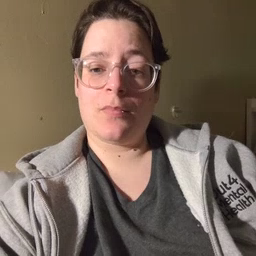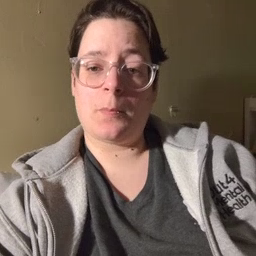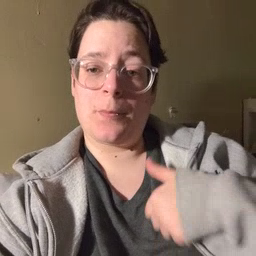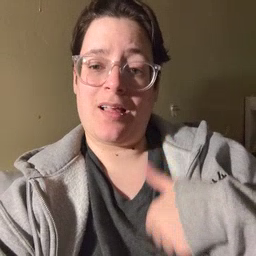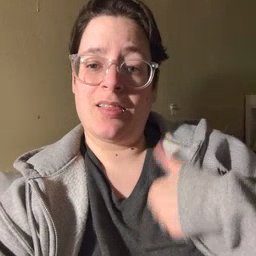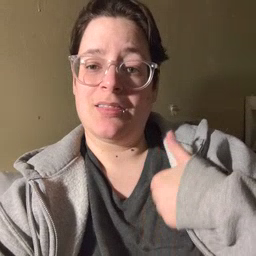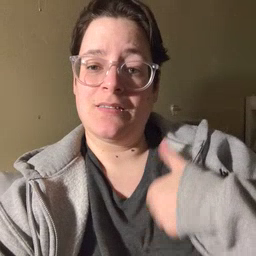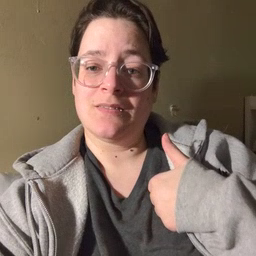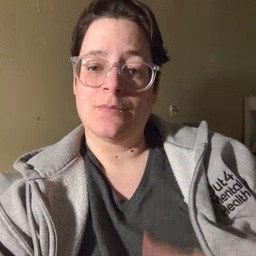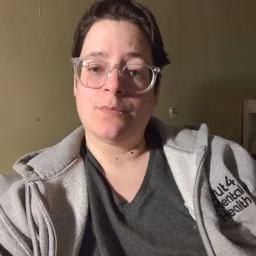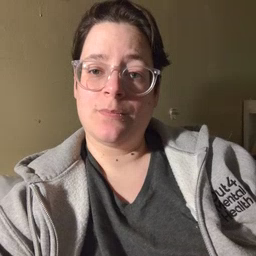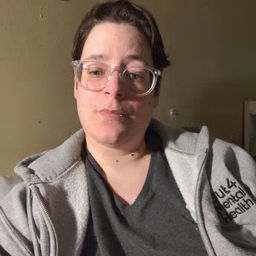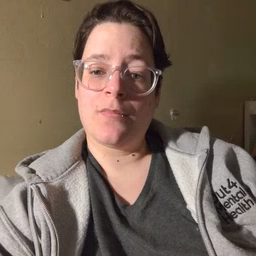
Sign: bath